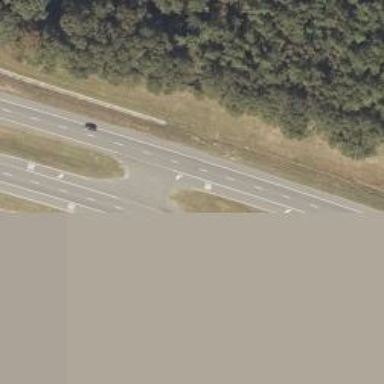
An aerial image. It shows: Expressway with asphalt surface classified as trunk highway.